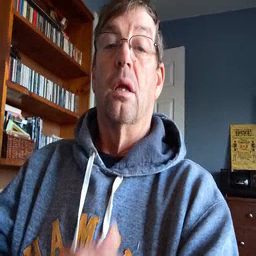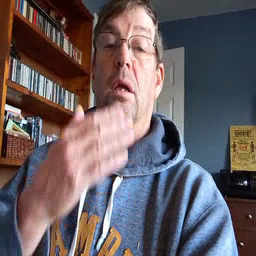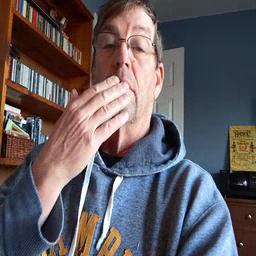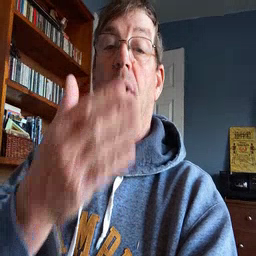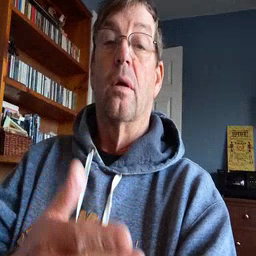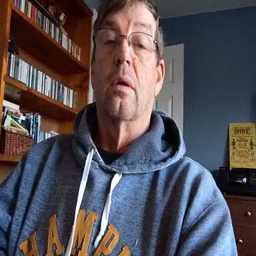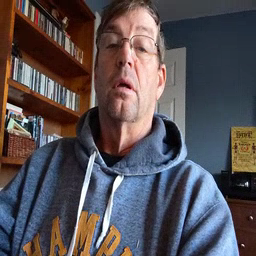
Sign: thankyou